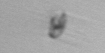
Label: Skeletonema